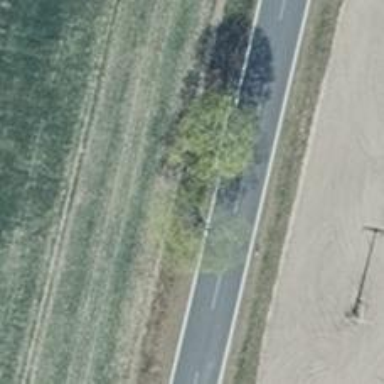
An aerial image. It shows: Row of deciduous broadleaved trees.